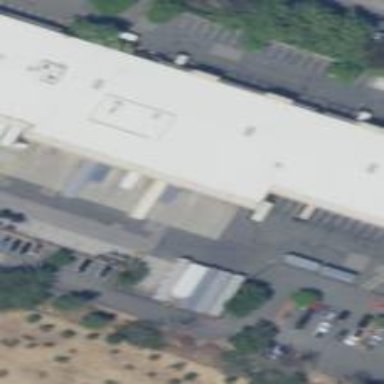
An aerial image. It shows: Post depot building.